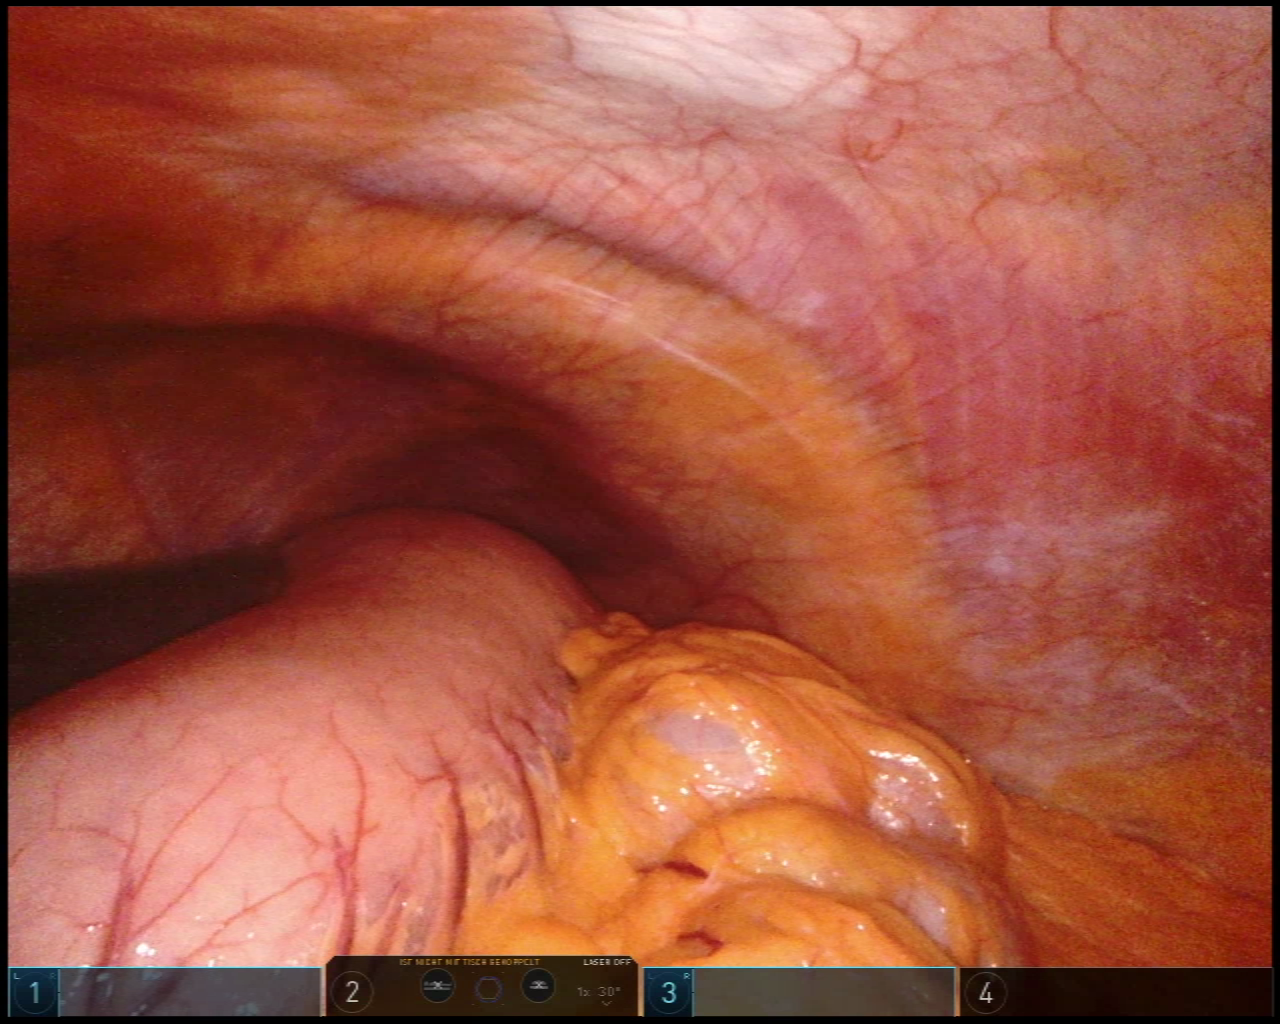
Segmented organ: abdominal_wall
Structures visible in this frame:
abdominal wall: yes
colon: yes
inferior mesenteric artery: no
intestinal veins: no
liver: yes
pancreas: no
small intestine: no
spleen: no
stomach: yes
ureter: no
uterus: no
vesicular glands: no